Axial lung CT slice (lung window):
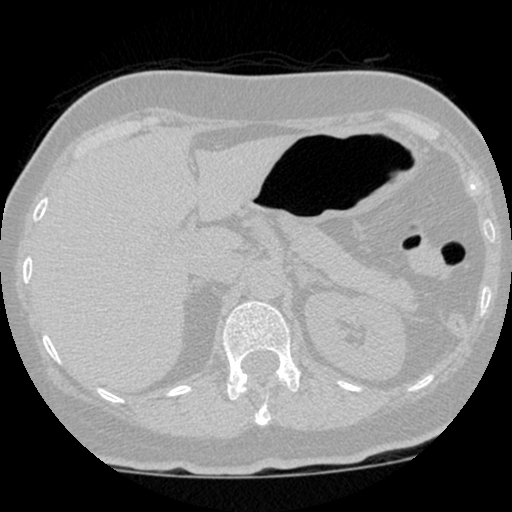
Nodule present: no